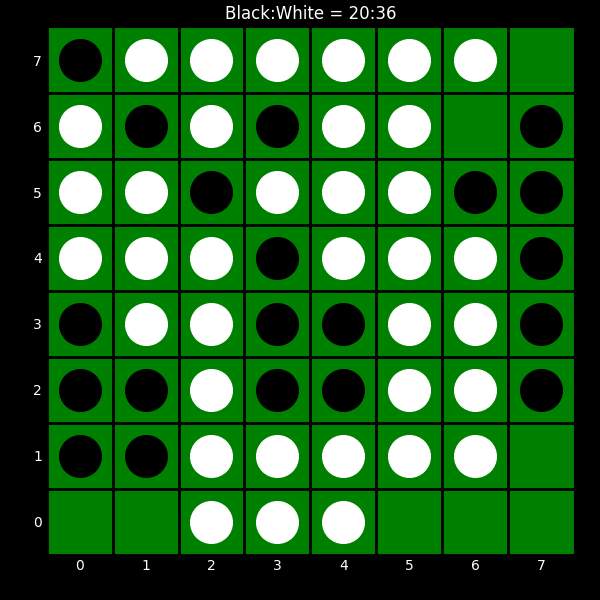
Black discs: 20
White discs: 36